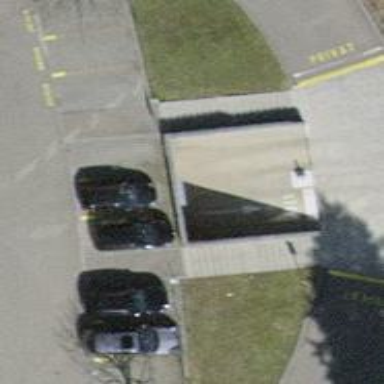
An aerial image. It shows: Parking entrance.